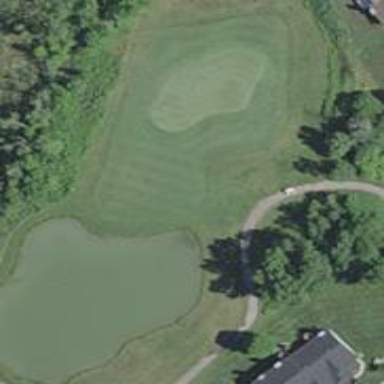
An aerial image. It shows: Area with grass used as rough in golf course.